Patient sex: M
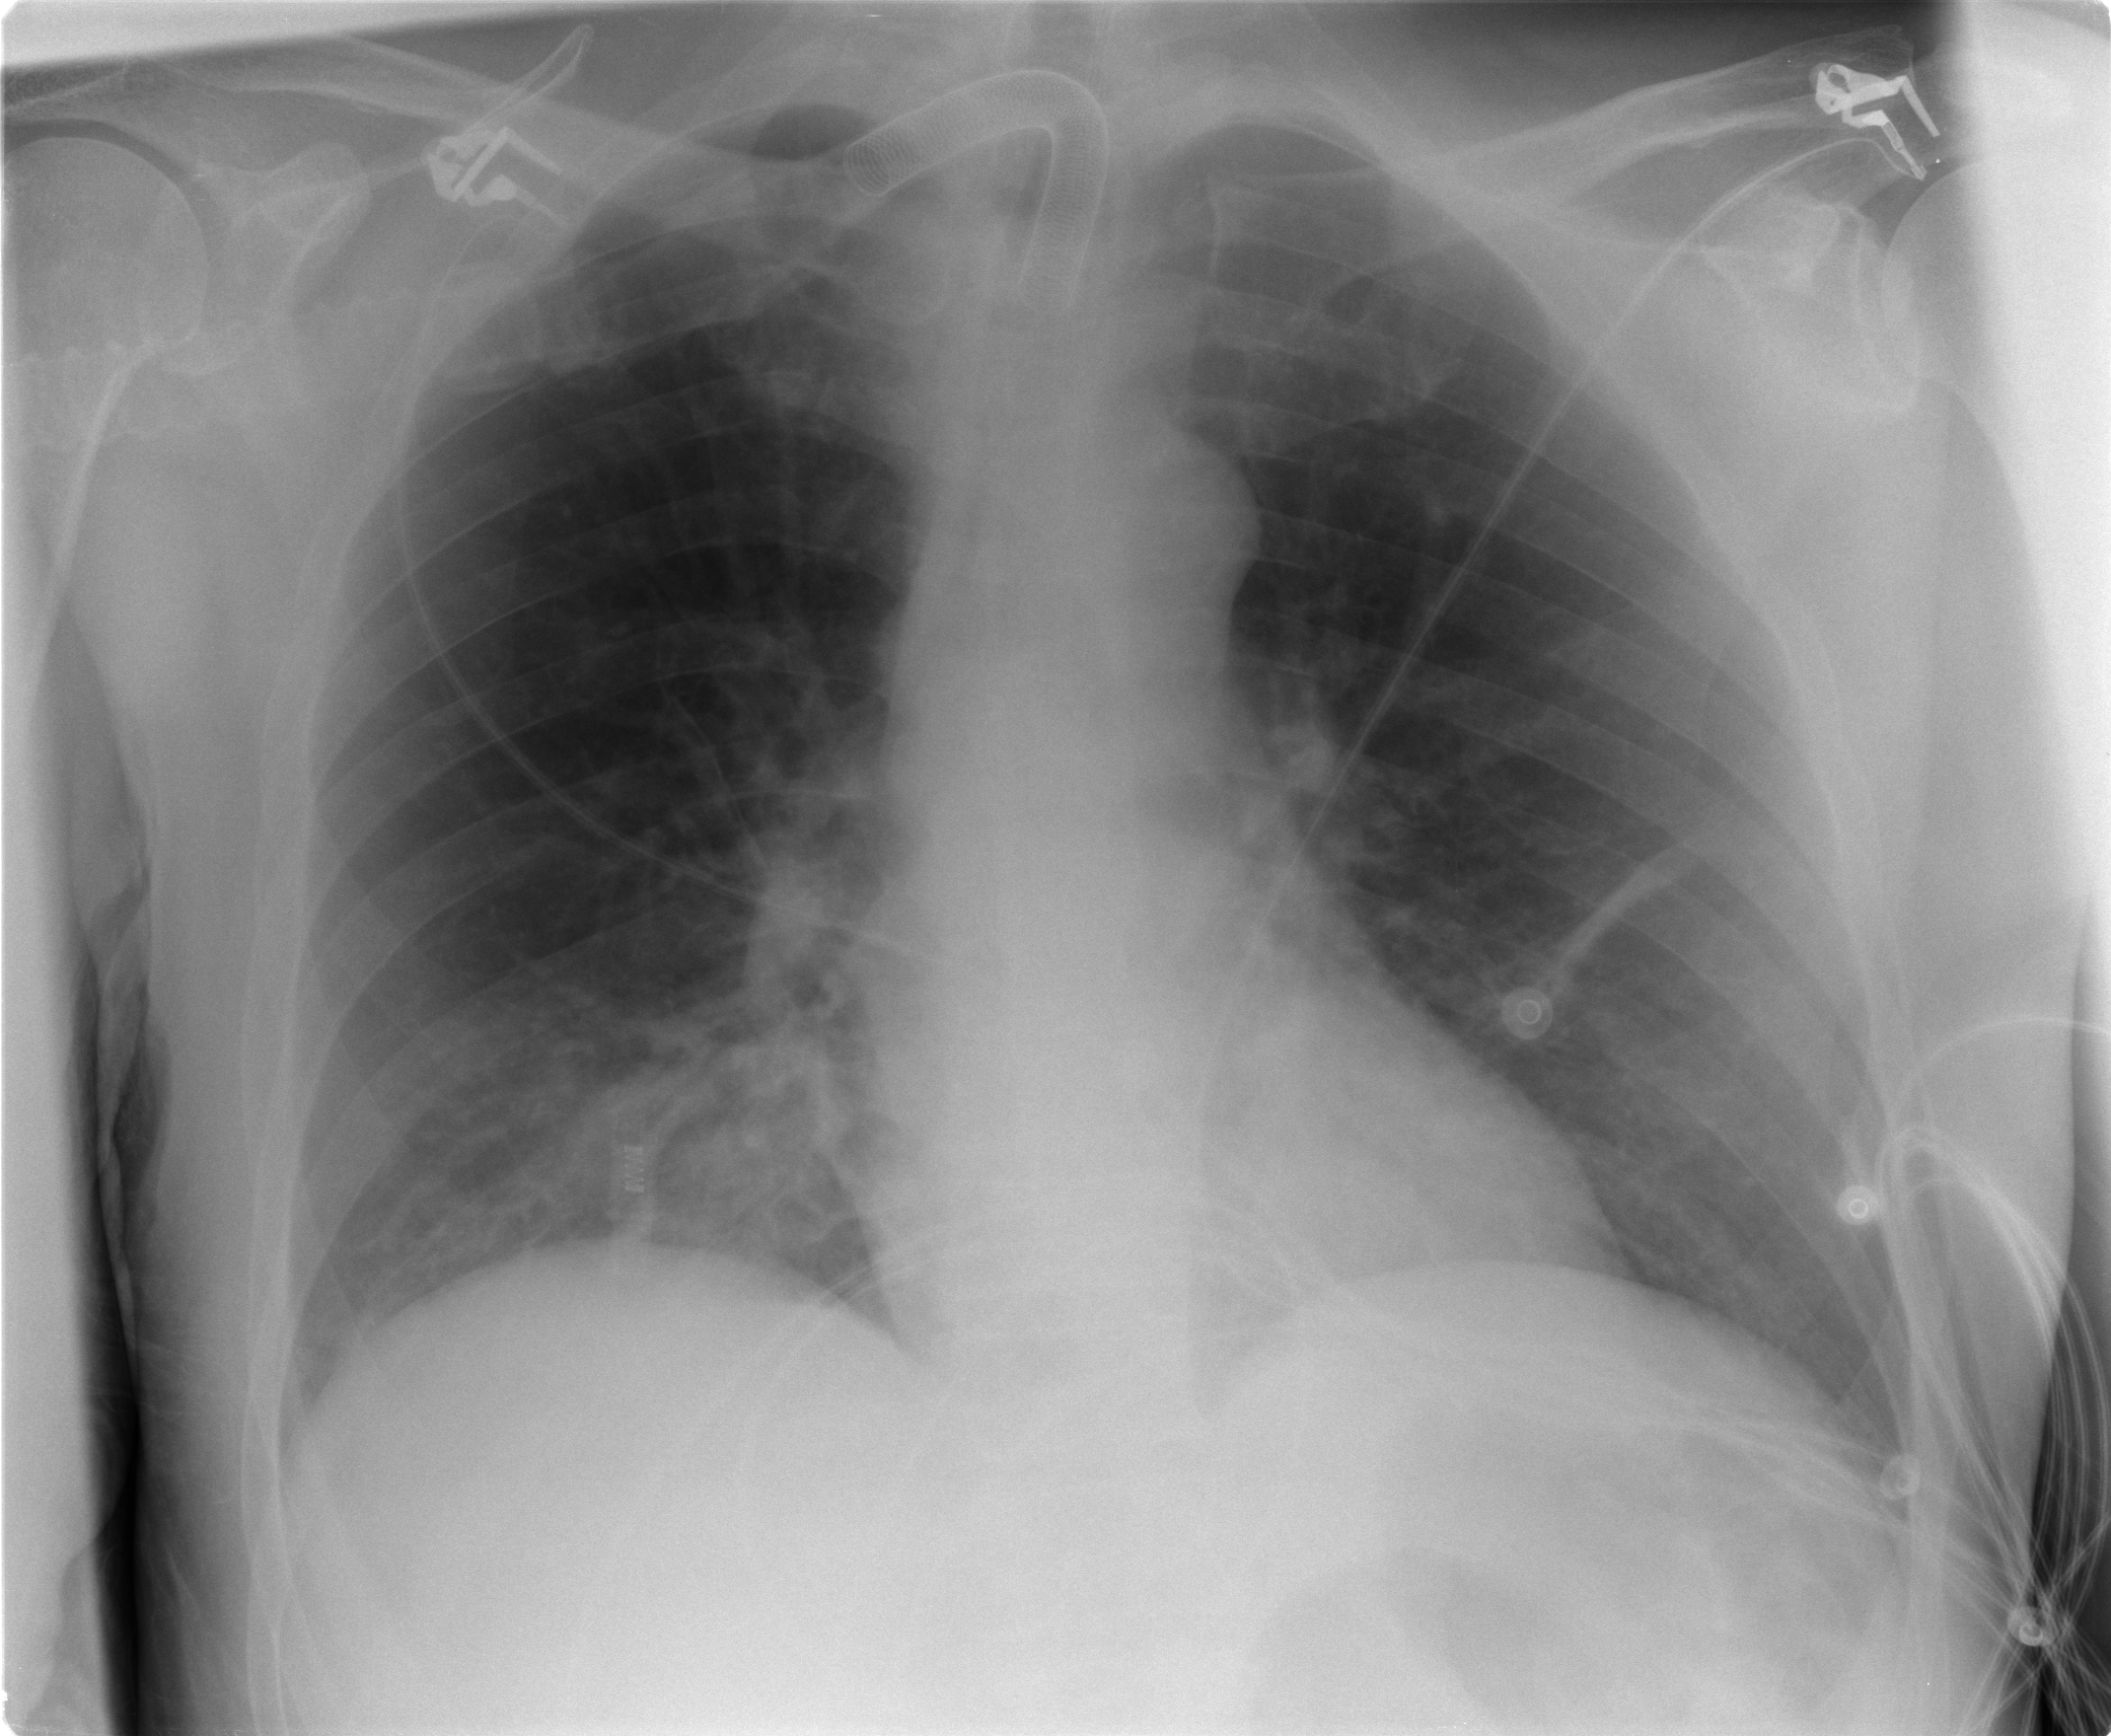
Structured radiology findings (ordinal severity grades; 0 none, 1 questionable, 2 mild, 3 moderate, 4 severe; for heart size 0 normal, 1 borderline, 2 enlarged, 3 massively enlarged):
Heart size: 0
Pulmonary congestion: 0
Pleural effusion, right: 0
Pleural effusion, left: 0
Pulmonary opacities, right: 0
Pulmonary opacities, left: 0
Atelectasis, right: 2
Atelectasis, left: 2